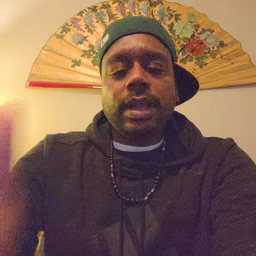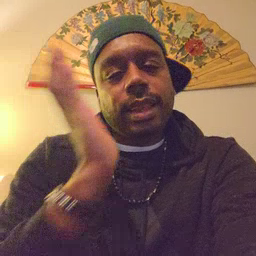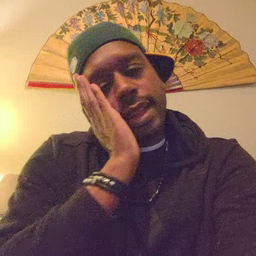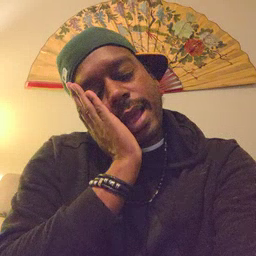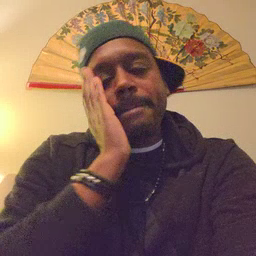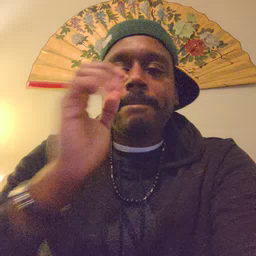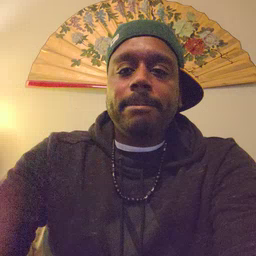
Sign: nap